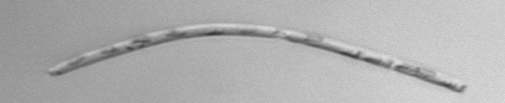
Label: Eucampia_morphytype1